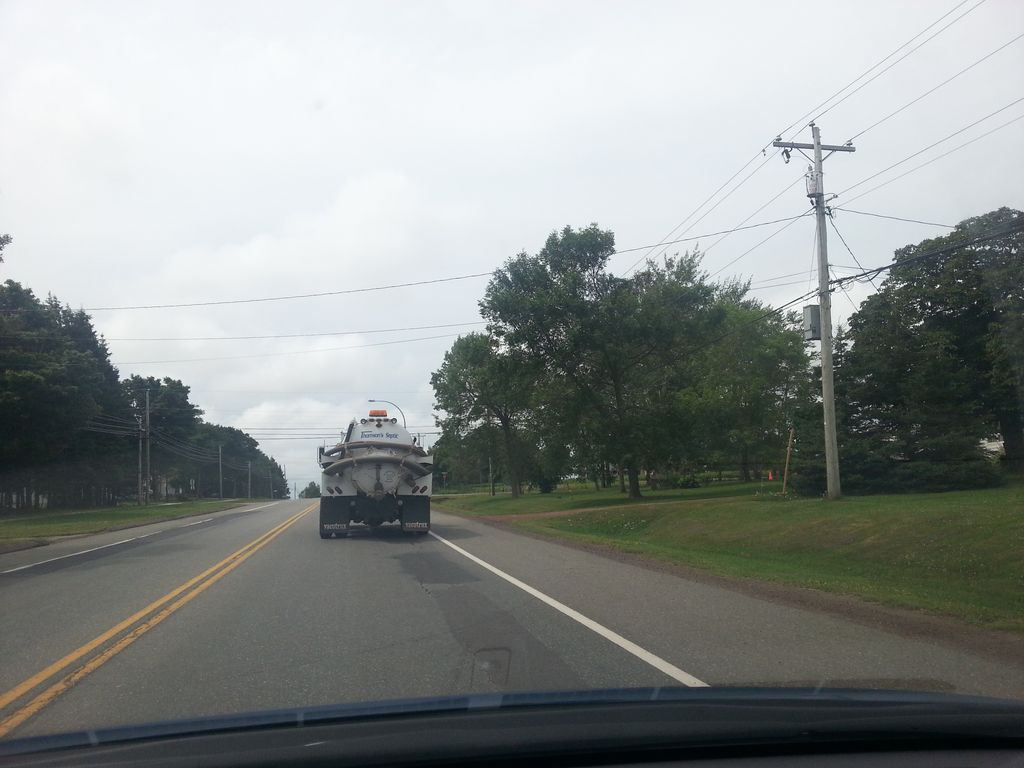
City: charlottetown